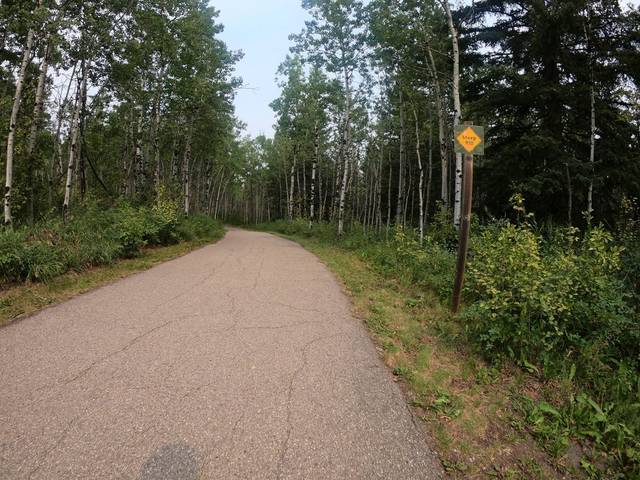
Region: Canada
Coordinates: 50.926, -114.136